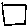
Label: square